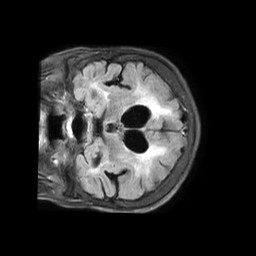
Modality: FLAIR
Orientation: coronal
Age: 62
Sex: female
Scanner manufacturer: philips
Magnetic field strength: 1.5 T
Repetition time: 6 s
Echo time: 0.1025 s